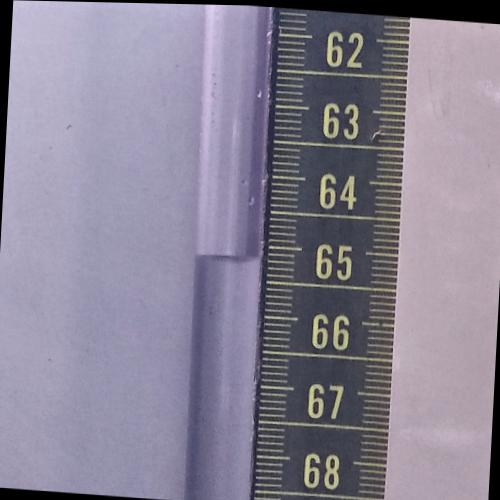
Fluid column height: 65.2 cm